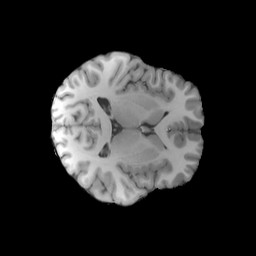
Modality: T1w
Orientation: axial